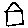
Label: house